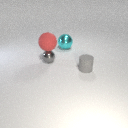
large red rubber sphere above small gray metal sphere